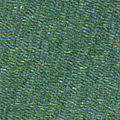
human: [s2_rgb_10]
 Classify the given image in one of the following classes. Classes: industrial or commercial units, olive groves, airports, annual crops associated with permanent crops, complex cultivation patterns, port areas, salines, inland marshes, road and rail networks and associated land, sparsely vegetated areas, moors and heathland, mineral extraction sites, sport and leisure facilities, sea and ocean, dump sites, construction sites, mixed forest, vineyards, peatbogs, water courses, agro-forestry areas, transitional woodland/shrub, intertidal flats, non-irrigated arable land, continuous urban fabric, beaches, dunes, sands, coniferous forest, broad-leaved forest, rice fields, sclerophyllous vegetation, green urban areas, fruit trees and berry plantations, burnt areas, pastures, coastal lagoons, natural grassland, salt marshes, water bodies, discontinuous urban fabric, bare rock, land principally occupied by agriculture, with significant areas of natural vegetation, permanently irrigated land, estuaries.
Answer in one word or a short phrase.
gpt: sea and ocean